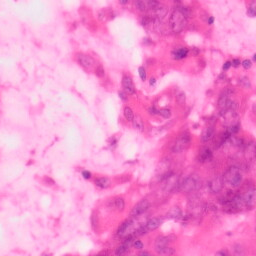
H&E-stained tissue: Colon